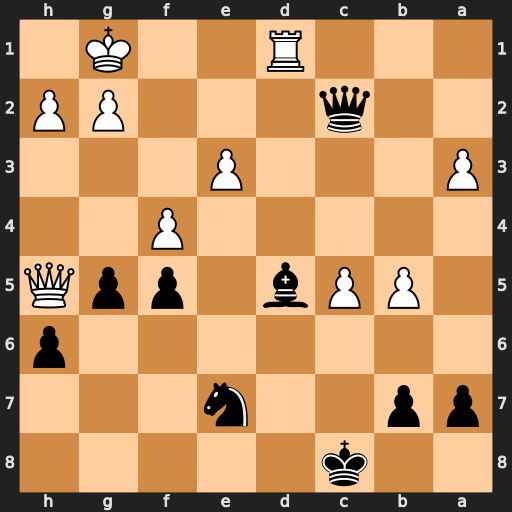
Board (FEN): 2k5/pp2n3/7p/1PPb1ppQ/5P2/P3P3/2q3PP/3R2K1
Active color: b
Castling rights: -
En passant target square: -
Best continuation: Qxg2#